Interaction volume radius: 10 \u00c5
Interaction volume height: 10 \u00c5
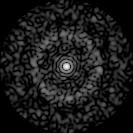
Disorder parameter: 0.8654